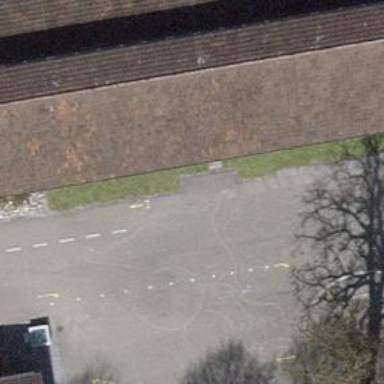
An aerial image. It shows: School building.